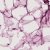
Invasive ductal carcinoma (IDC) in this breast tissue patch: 0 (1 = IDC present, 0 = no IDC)